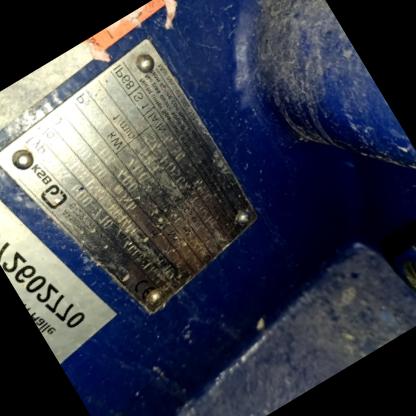
Klasa: tabliczka-znamionowa